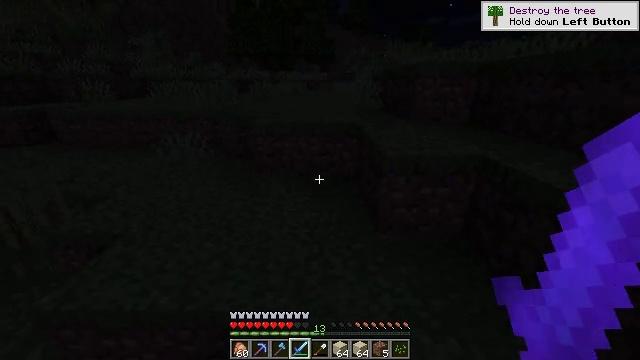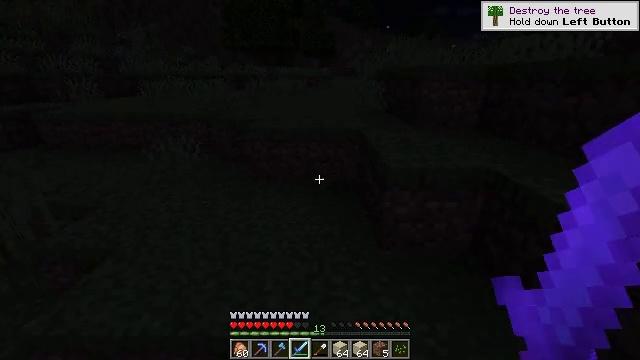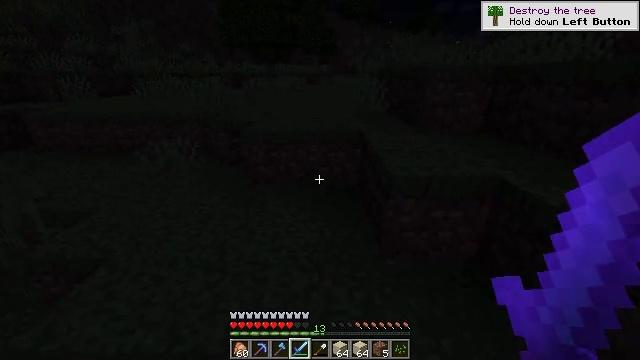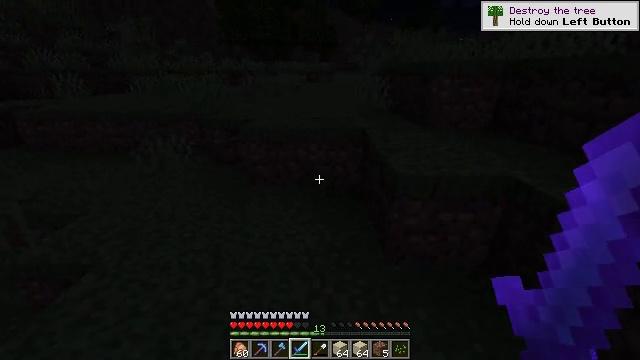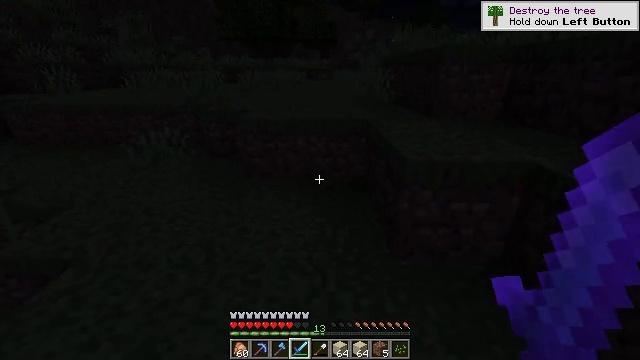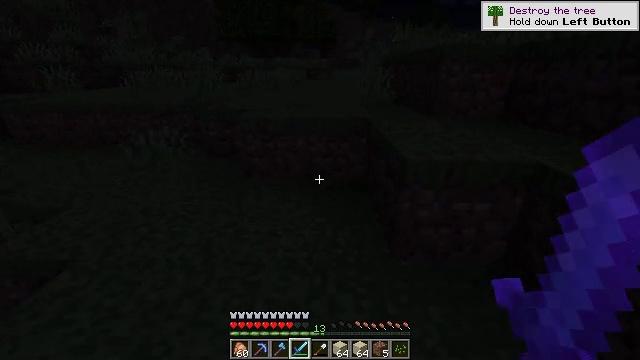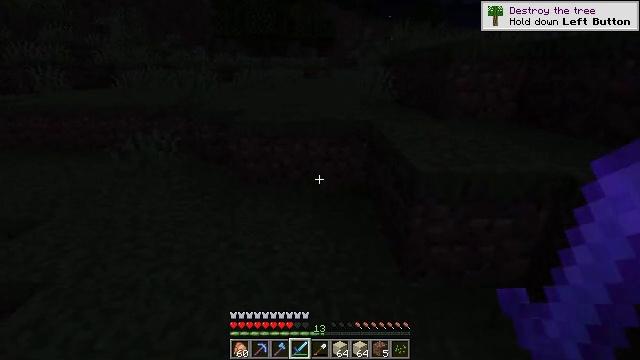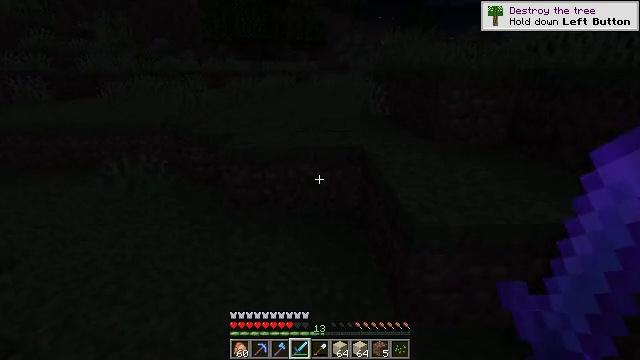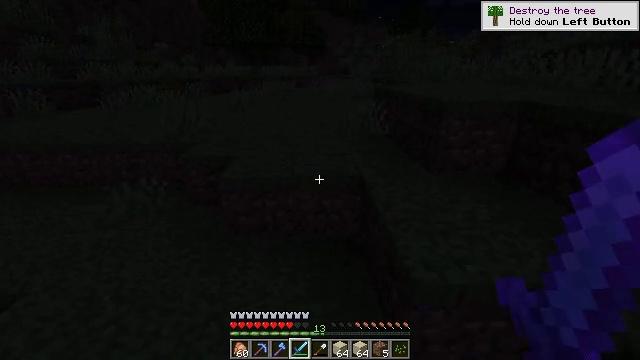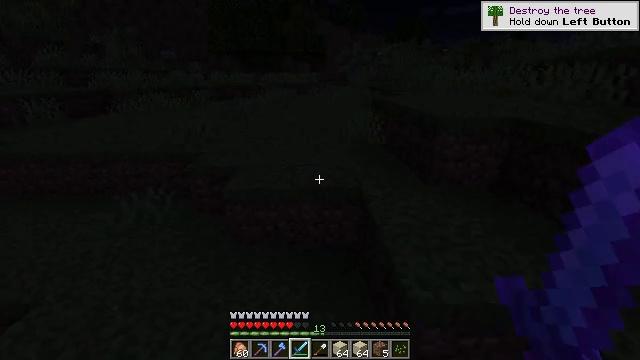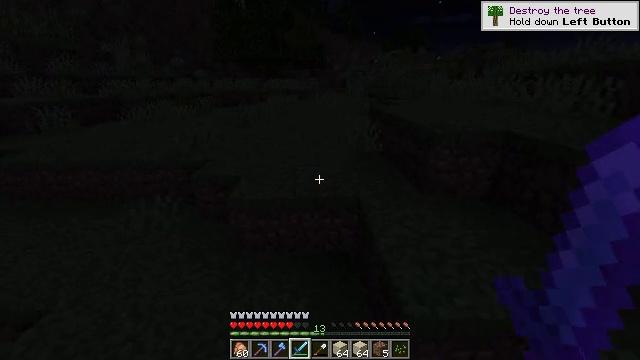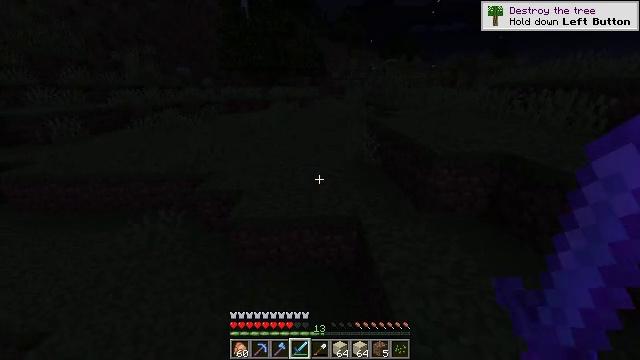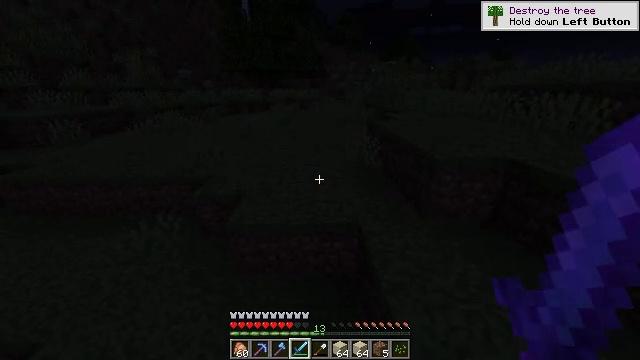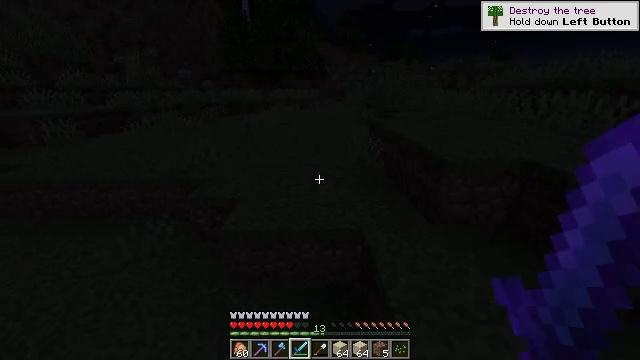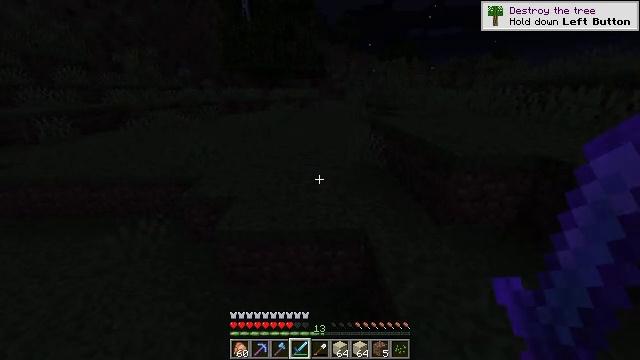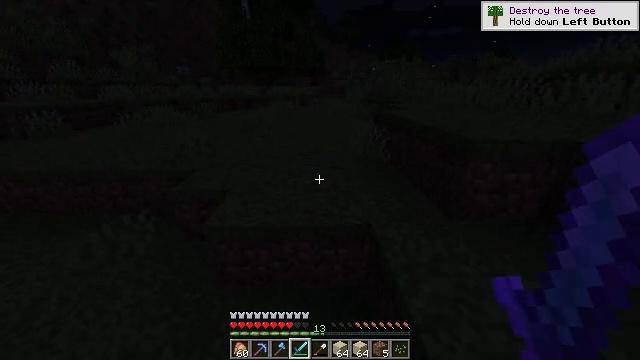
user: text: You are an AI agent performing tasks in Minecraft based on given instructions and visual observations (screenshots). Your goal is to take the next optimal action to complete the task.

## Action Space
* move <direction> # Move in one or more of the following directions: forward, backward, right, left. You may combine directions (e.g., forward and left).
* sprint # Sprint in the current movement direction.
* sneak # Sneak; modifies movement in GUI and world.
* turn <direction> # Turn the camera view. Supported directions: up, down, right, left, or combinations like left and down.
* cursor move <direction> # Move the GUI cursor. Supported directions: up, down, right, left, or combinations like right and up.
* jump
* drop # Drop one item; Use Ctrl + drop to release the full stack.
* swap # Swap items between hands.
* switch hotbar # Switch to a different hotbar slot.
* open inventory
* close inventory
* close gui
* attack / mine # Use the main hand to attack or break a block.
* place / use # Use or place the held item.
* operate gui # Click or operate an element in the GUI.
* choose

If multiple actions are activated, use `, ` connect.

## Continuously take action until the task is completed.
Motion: motion action
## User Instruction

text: Gather oak leaves by attacking.
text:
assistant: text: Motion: move forward, jump
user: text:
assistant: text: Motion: move forward, jump
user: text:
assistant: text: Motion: move forward, jump
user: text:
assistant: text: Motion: move forward, jump
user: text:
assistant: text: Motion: move forward, jump
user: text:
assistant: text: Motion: move forward, jump
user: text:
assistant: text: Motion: move forward, turn right, jump
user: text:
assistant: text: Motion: move forward, sprint, jump
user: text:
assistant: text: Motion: move forward, sprint, jump
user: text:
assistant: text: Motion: move forward, sprint, jump
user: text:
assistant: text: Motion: move forward, sprint, jump
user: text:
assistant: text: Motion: move forward, jump
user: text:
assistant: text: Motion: move forward, jump
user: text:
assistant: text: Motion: move forward, jump
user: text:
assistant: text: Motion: move forward, jump
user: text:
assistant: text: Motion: move forward, jump
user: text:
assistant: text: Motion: move forward, sprint, jump
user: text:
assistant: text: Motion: move forward, sprint, jump
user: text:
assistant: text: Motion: move forward, sprint, jump
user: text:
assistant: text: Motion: move forward, sprint, jump
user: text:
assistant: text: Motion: move forward, jump
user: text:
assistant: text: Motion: move forward, jump
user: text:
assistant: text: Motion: move forward, jump
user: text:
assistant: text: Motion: move forward, jump
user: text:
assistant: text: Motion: move forward, jump
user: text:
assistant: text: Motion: move forward, turn right, jump
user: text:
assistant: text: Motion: move forward, sprint, turn right, jump
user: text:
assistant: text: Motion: move forward, sprint, turn right, jump
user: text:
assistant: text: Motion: move forward, sprint, jump
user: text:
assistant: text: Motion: move forward, sprint, turn right, jump